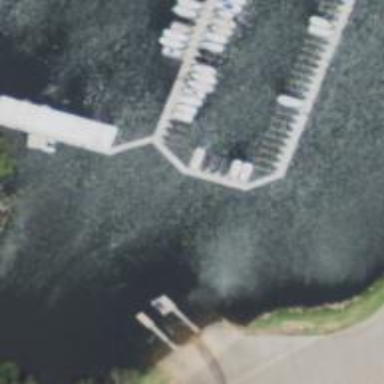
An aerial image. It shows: Pier with mooring facilities.